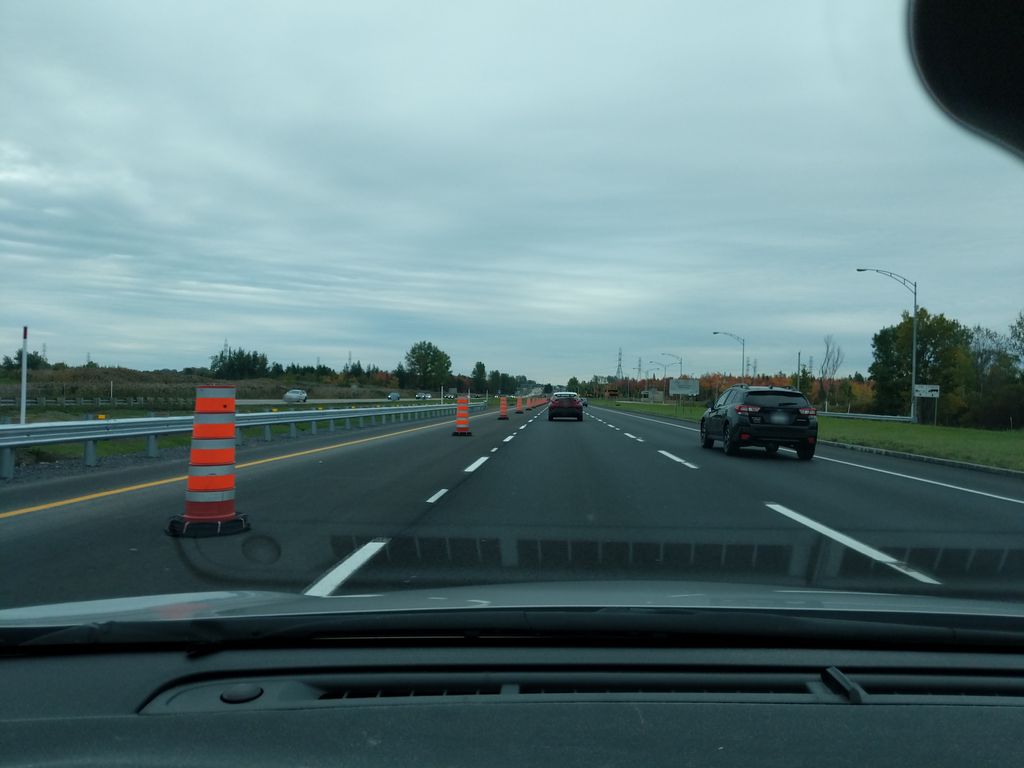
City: quebec_city